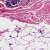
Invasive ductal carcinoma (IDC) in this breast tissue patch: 0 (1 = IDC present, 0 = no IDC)